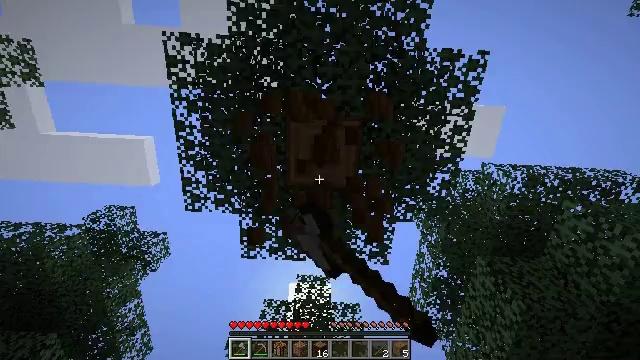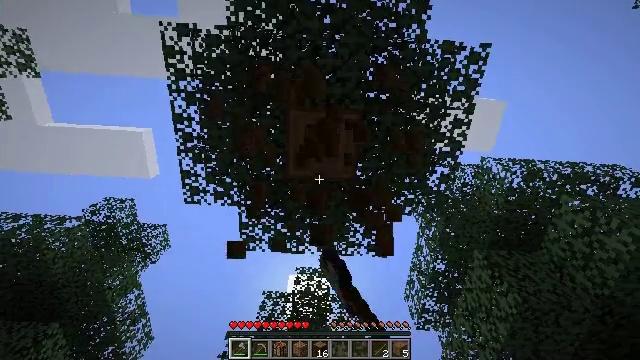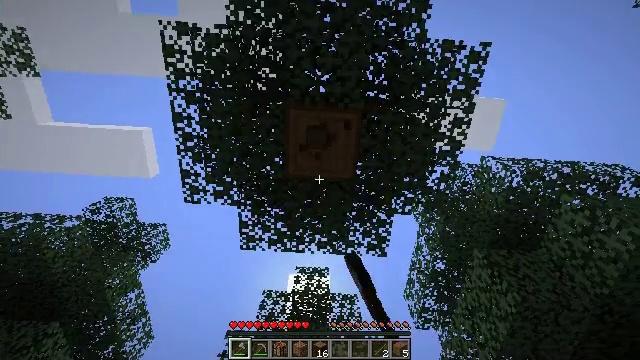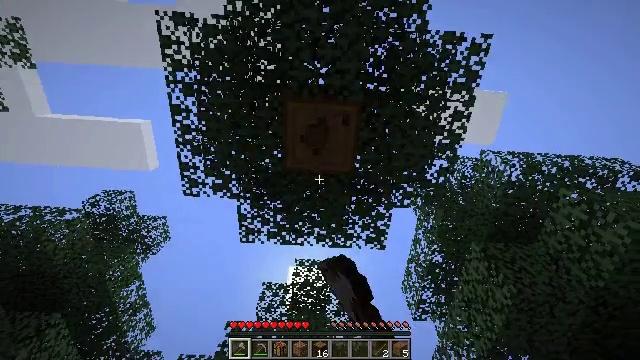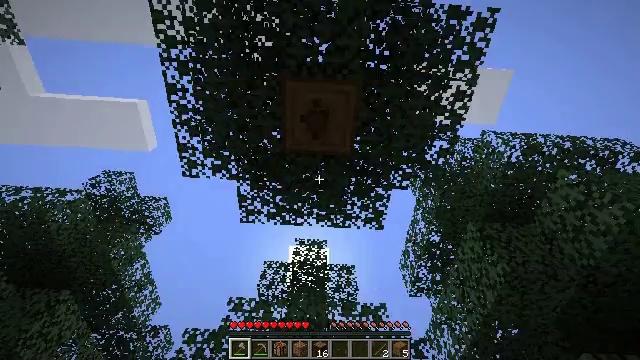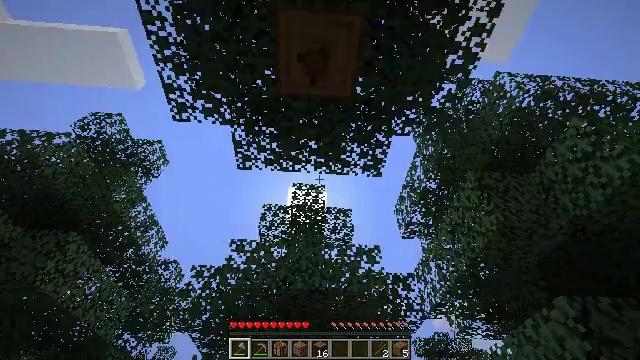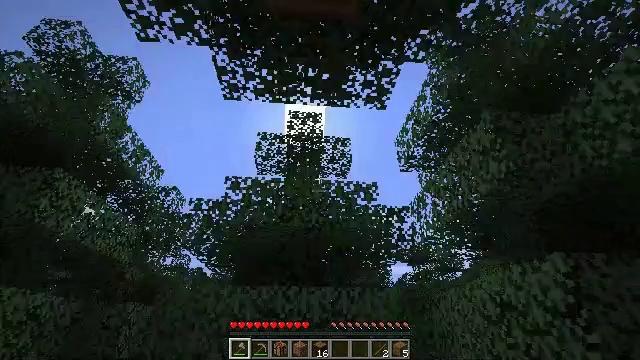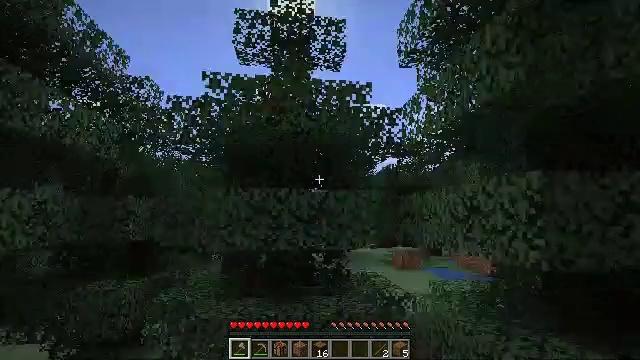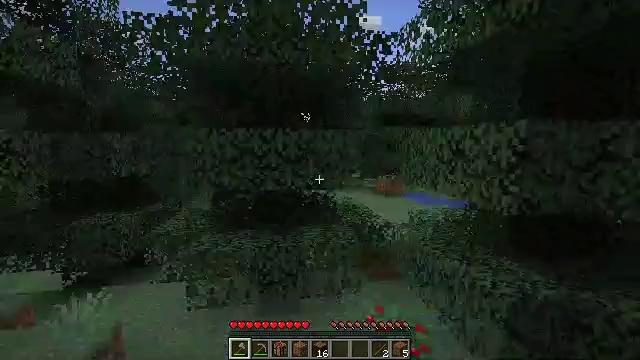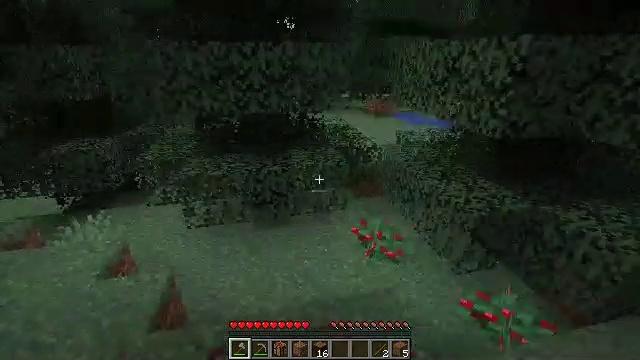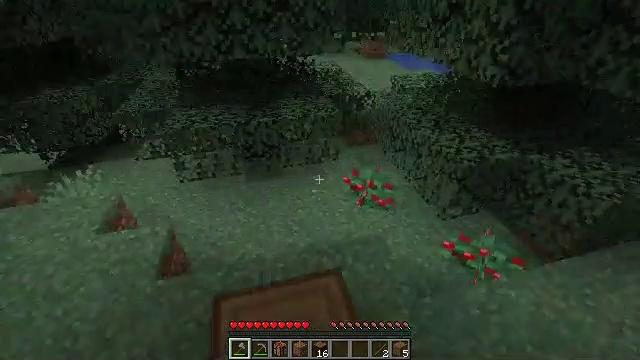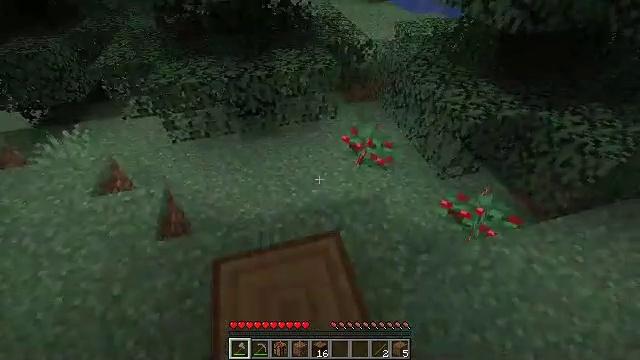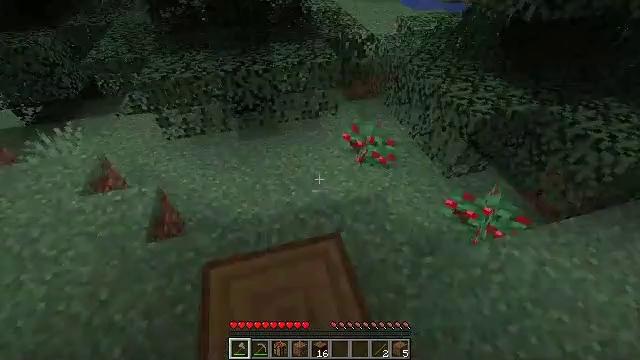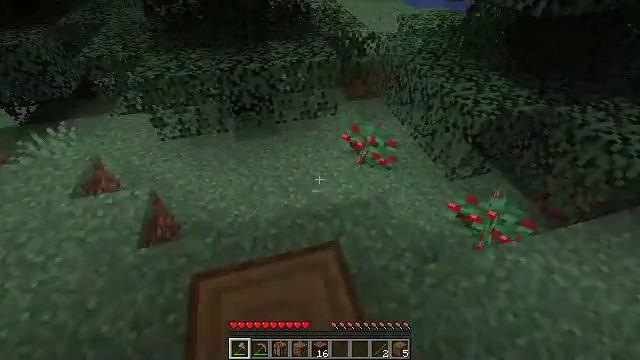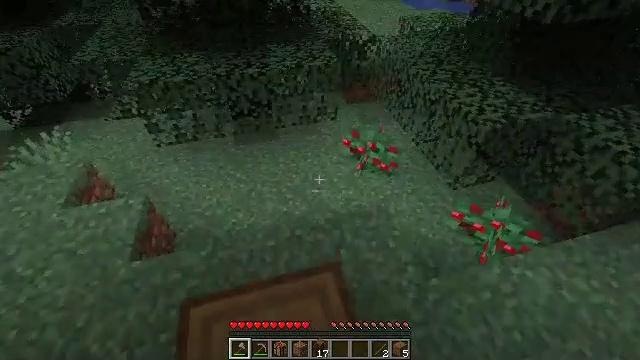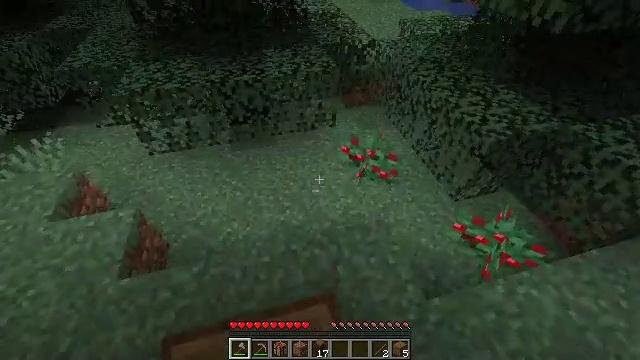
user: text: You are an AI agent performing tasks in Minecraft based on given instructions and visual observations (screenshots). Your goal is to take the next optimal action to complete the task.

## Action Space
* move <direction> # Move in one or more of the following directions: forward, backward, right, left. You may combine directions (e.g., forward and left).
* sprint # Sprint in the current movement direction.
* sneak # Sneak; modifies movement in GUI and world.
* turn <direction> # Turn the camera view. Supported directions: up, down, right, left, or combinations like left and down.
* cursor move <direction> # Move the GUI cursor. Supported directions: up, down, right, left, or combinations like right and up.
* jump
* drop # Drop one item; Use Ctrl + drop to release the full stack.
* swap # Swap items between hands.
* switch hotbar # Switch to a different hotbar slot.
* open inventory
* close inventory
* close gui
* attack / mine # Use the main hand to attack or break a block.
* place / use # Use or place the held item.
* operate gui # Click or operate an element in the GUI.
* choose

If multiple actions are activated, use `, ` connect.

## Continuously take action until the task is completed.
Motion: motion action
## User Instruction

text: Harvest sweet berries by mining the bush.
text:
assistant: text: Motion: move forward, turn down, attack / mine
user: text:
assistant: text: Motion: move forward, attack / mine
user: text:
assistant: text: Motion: move forward, turn down, attack / mine
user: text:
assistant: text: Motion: move forward, turn down, attack / mine
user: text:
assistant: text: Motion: move forward, turn down, jump
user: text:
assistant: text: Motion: move forward, turn down, jump
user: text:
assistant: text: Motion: move forward, turn right and down, jump
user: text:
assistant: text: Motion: move forward, turn right and down, jump
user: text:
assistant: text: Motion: move forward, turn right and down, jump
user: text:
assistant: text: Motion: move forward, turn right and down
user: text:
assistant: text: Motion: move forward, turn down
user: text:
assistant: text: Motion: move forward
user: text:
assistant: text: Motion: move forward
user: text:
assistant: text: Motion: move forward
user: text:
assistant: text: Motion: move forward and move right
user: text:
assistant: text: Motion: move right, turn right
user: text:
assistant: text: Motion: move right, turn right and down
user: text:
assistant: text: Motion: turn right
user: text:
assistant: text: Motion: turn right
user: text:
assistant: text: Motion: turn right
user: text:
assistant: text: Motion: turn right, attack / mine
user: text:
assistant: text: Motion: attack / mine
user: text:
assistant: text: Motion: turn right, attack / mine
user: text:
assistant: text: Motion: turn right, attack / mine
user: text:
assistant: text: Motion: turn right and up, attack / mine
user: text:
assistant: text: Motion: turn right and up, attack / mine
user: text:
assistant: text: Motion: turn right, attack / mine
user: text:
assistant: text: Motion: move forward, turn right, attack / mine
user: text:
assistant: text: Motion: move forward, turn right and down, attack / mine
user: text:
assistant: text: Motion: move forward, turn right and down, attack / mine